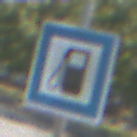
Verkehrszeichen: Tankstelle
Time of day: Midday
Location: Outdoor (Urban)
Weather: Clear
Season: NotSpecified
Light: Natural